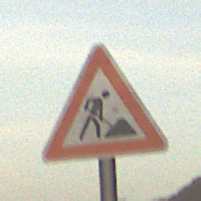
Verkehrszeichen: Arbeitsstelle
Umgebung: Outdoor, Nature
Tageszeit: SunriseSunset
Wetter: PartlyCloudy
Licht: Natural
Jahreszeit: NotSpecified
Kontrast: LowContrast